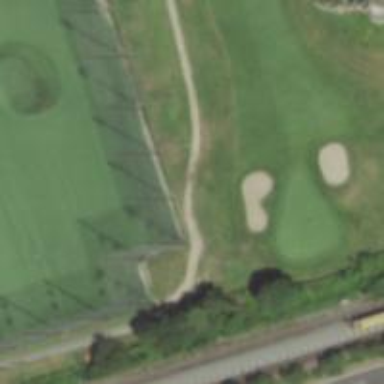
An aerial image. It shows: Pathway for golfing.